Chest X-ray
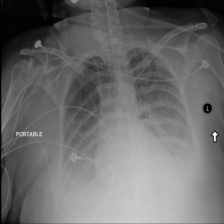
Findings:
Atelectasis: negative
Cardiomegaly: negative
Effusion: positive
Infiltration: positive
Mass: negative
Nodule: negative
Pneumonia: negative
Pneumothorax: negative
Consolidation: negative
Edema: negative
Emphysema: negative
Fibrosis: negative
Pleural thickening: negative
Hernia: negative